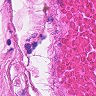
Metastatic tissue present: no